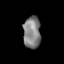
Tissue: skin
Cell type: Others
Senescence score: 0.6928
Nuclear area (px): 538
Mean DAPI intensity: 130.582